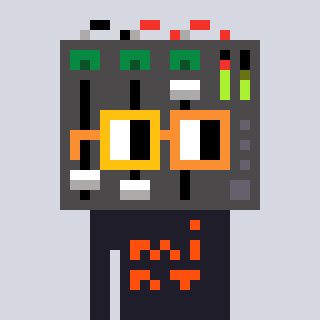
a pixel art character with square yellow and orange glasses, a mixer-shaped head and a grayscale-colored body on a cool background